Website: crate-barrel
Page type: billing-address
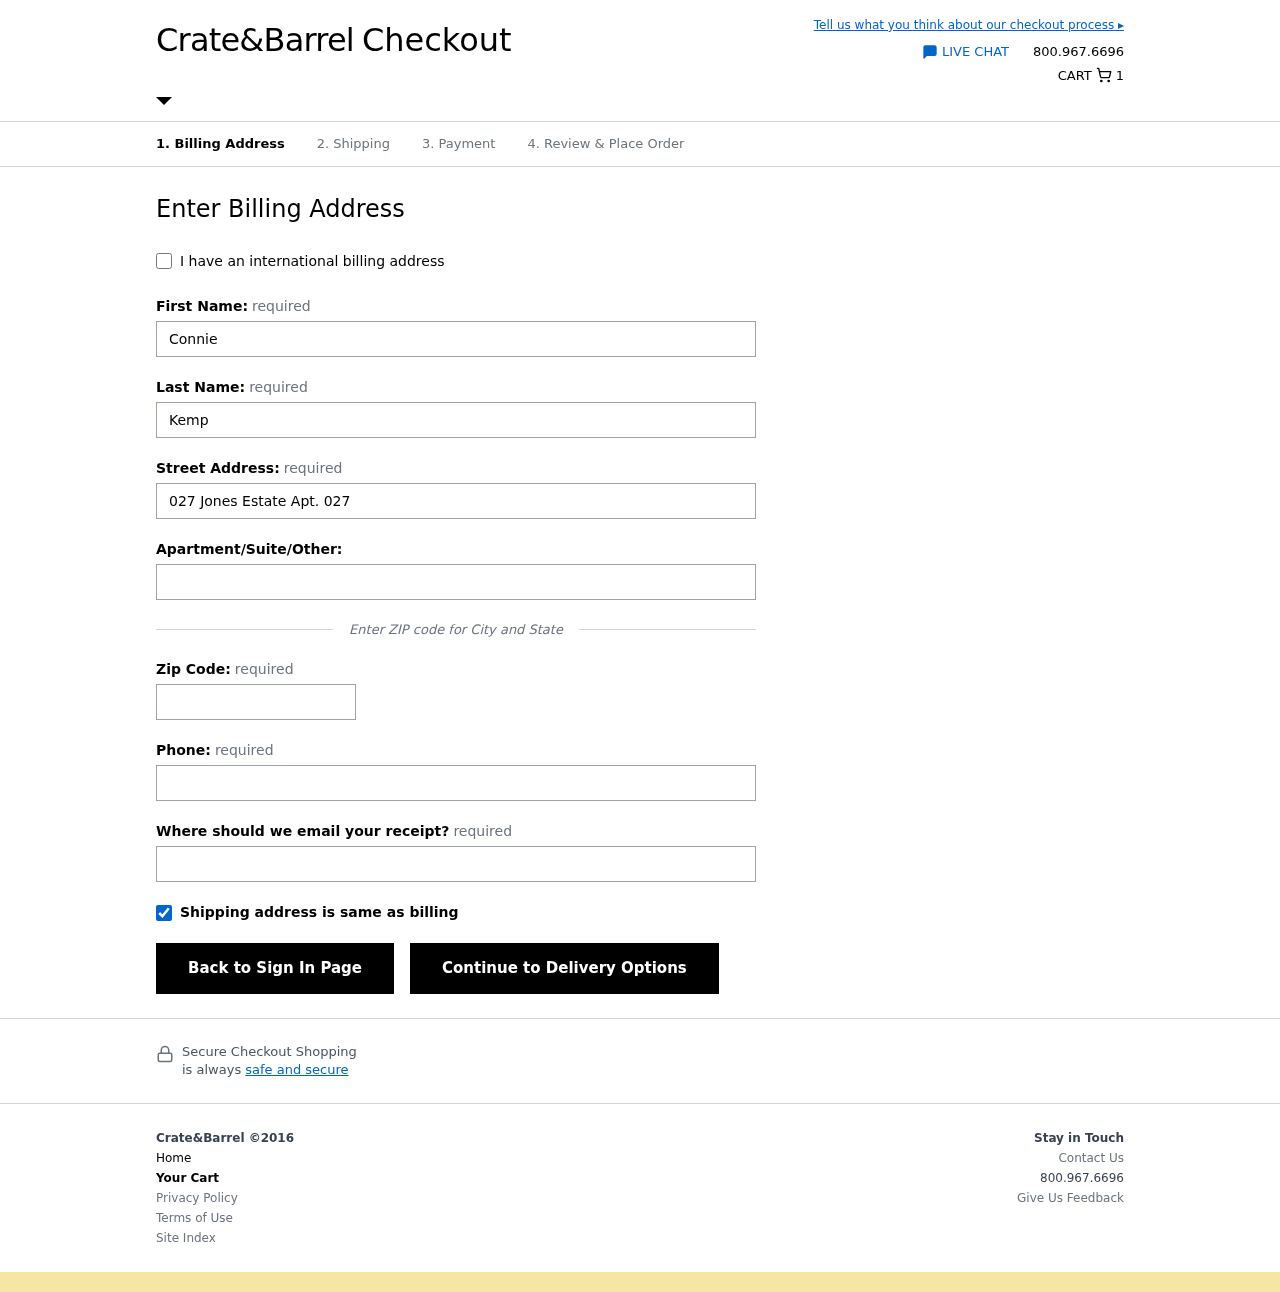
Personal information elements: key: PII_EMAIL
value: connie.kemp@gmail.com
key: PII_FIRSTNAME
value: Connie
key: PII_LASTNAME
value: Kemp
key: PII_PHONE
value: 7892219929
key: PII_POSTCODE
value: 85220
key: PII_STREET
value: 027 Jones Estate Apt. 027
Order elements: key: ORDER_NUM_ITEMS
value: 1